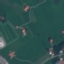
Label: Pasture